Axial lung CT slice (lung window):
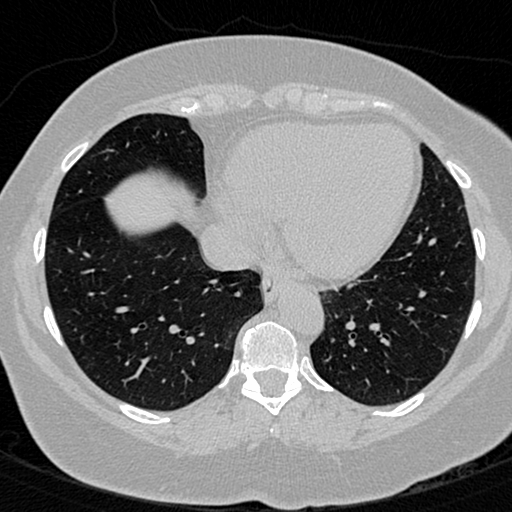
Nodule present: no